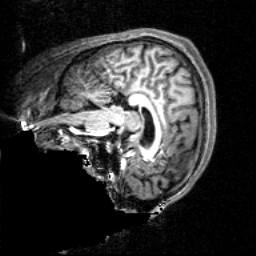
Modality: T1w
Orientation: sagittal
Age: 22
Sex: male